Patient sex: M
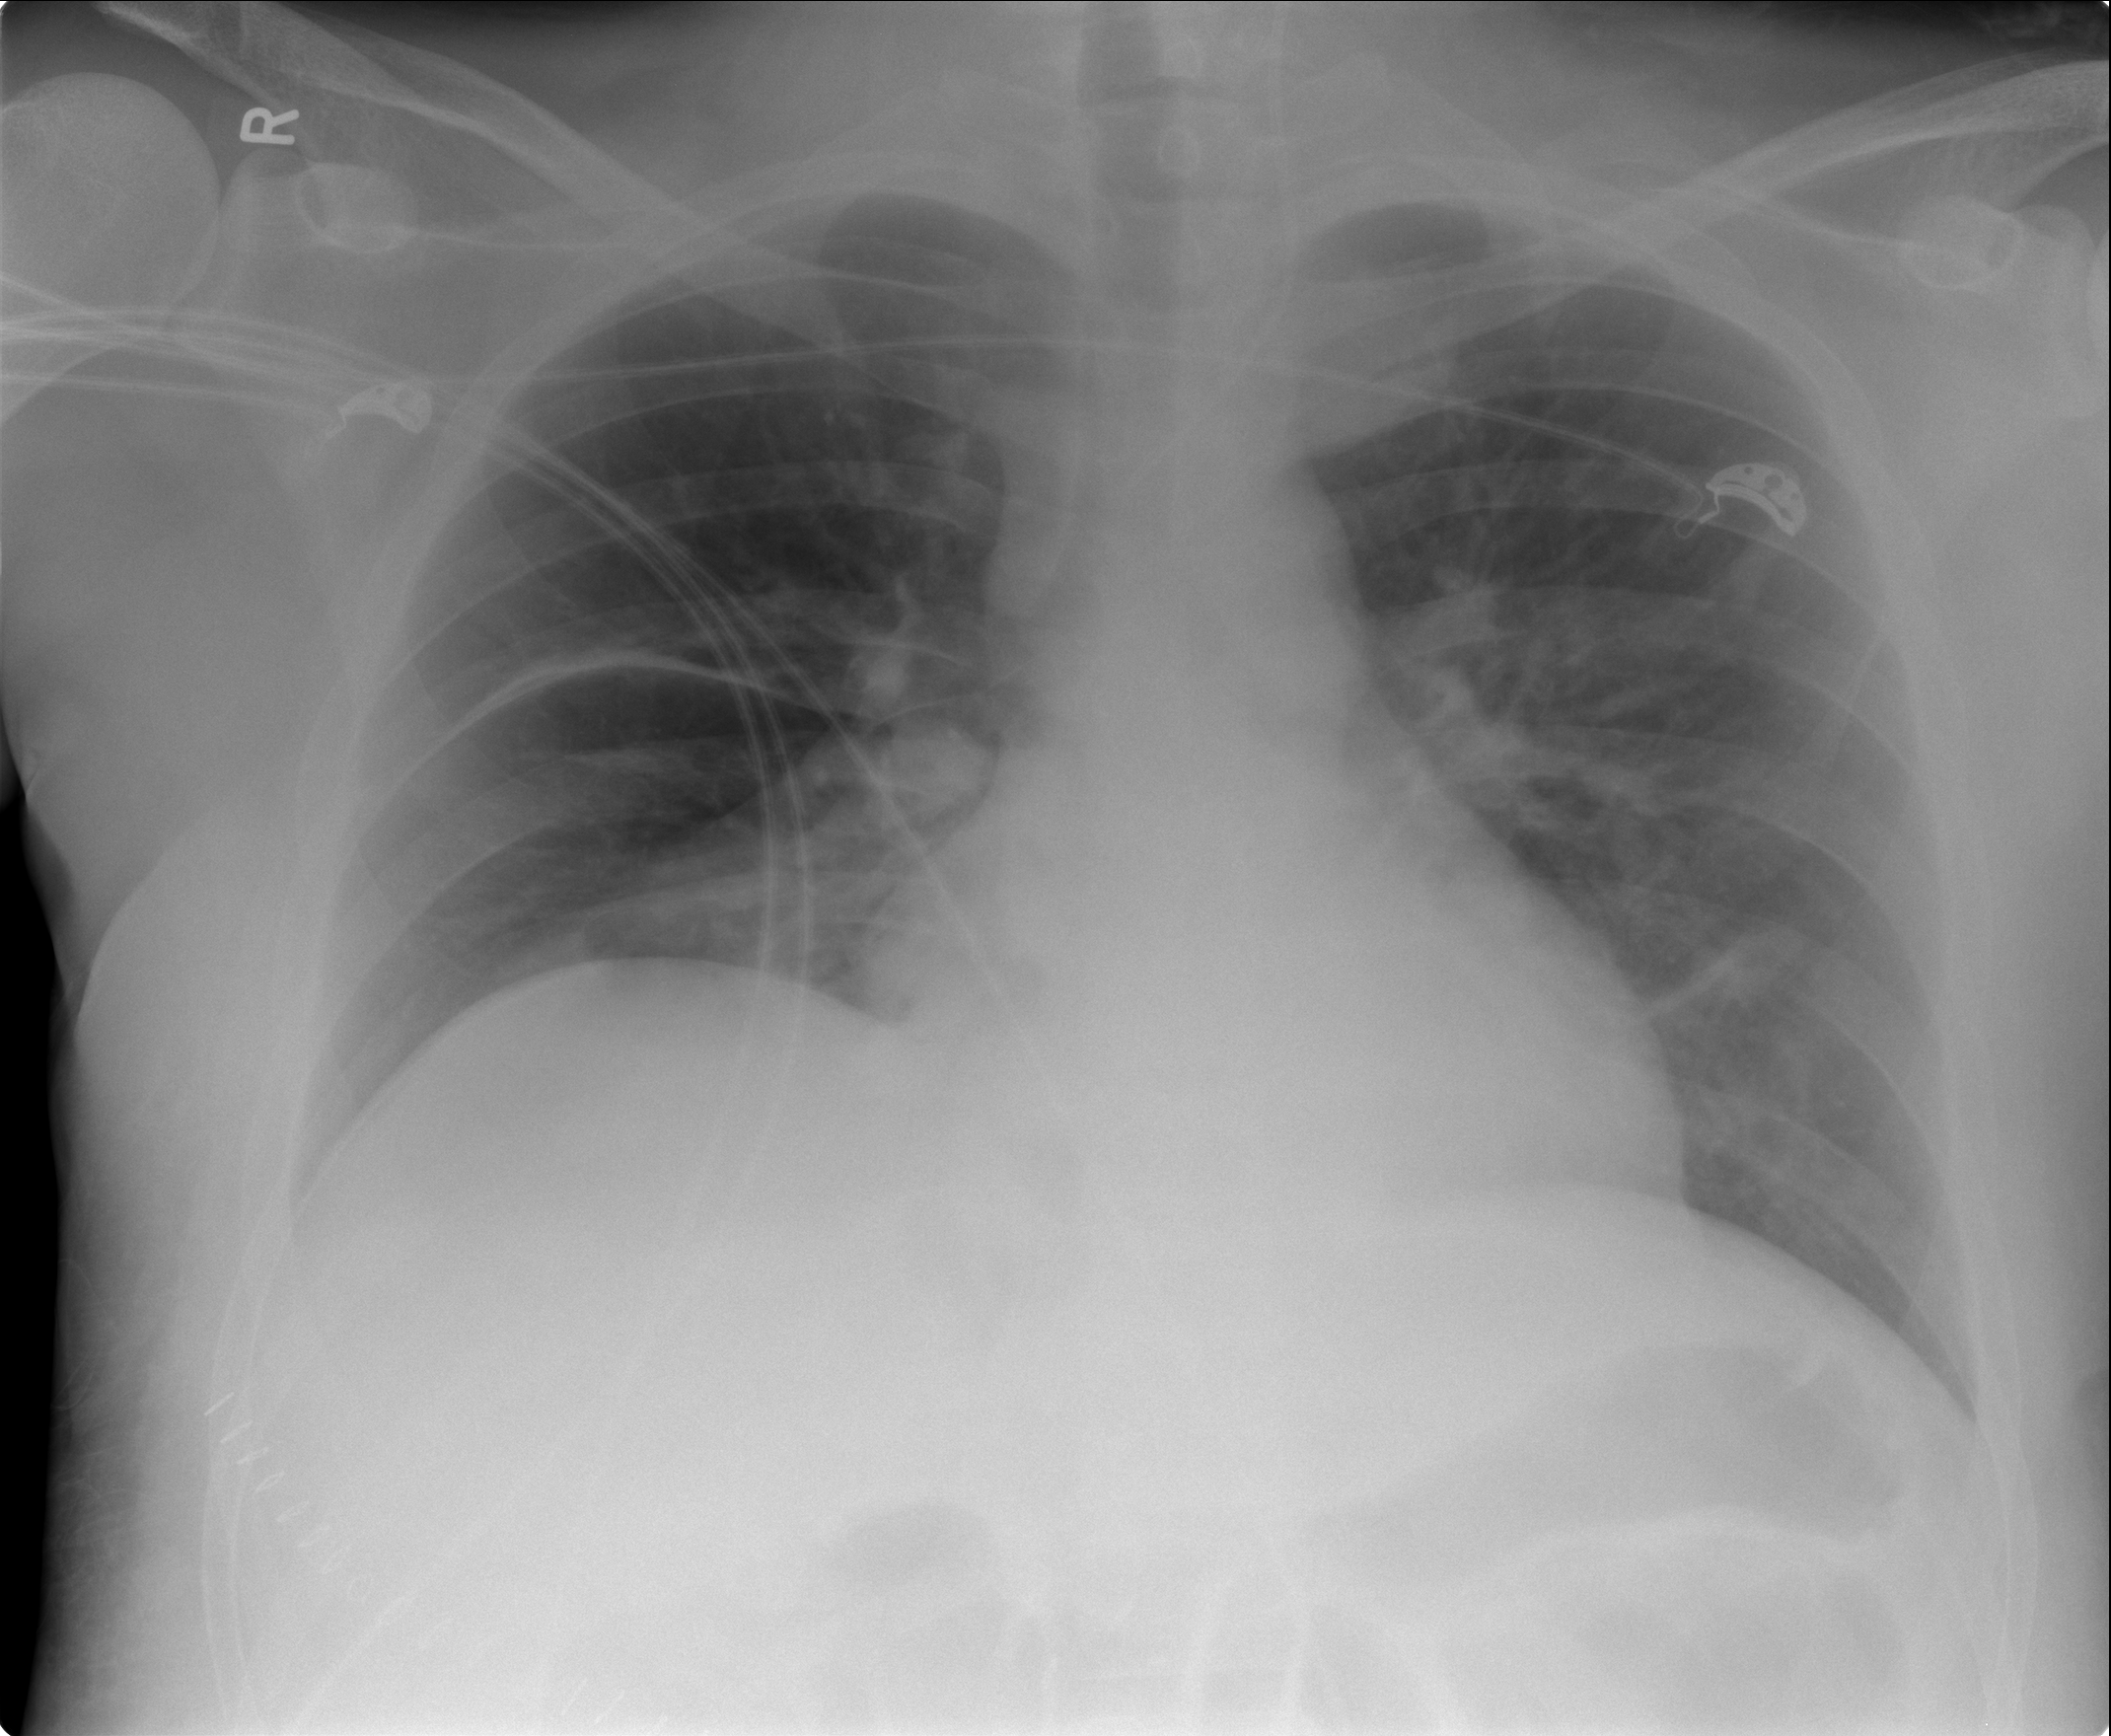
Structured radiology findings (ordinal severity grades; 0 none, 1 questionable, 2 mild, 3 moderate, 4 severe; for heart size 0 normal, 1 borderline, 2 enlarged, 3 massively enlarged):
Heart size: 0
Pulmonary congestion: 2
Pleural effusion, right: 1
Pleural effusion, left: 1
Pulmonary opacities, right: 0
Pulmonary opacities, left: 0
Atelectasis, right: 2
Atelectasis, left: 0